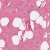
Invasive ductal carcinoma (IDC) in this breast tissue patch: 0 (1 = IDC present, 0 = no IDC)